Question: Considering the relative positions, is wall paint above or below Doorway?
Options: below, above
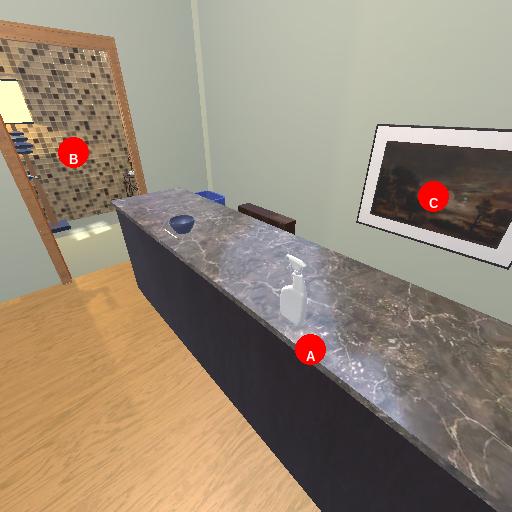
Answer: below